Aerial crown-view tile of a tropical tree (Barro Colorado Island, Panama), acquired 20250124:
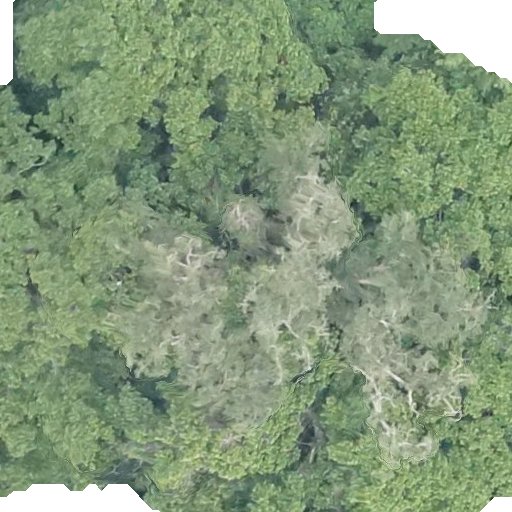
Species: Sloanea terniflora
GBIF accepted scientific name: Sloanea terniflora
Crown area: 418.733 m²